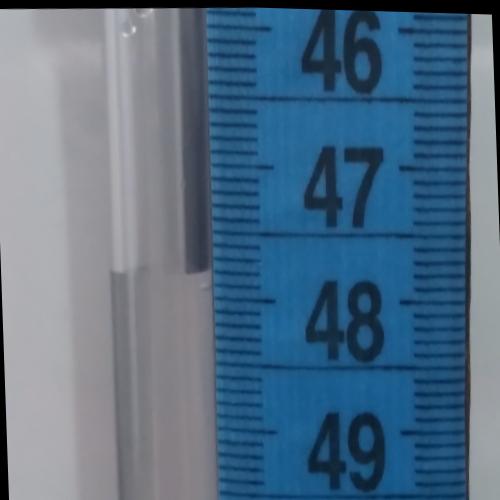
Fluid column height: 47.8 cm